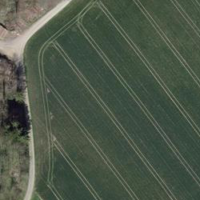
EUNIS habitat code: 25
Species observed at this site:
Agrostemma githago